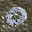
Label: 0